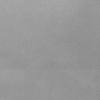
Label: dusty